Question:
I just want to get the part of string that matches the regular expression but trying with match.Value or with groups it always returns "". It's driving me crazy.
EDIT:
This worked:
'''
Private Function NormalizeValue(ByVal fieldValue As String) As String
Dim result As String = ""
Dim pattern As String = "[a-zA-Zn'-]*"
Dim matches As Match
matches = Regex.Match(fieldValue, pattern)
While (matches.Success = True)
result = result & matches.Value
matches = matches.NextMatch()
End While
Return result
End Function
'''
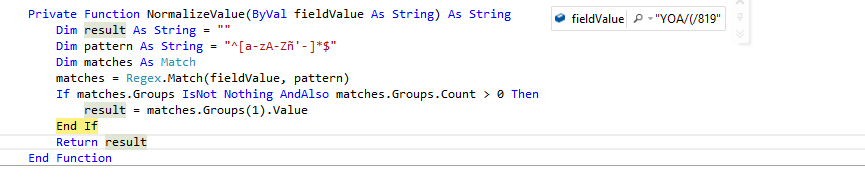
Answer: If your regex starts with ^ and ends with $, you are trying to match the whole string - not a part as your are stating in the question.
So you either need to remove them or rephrase your question.